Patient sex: F
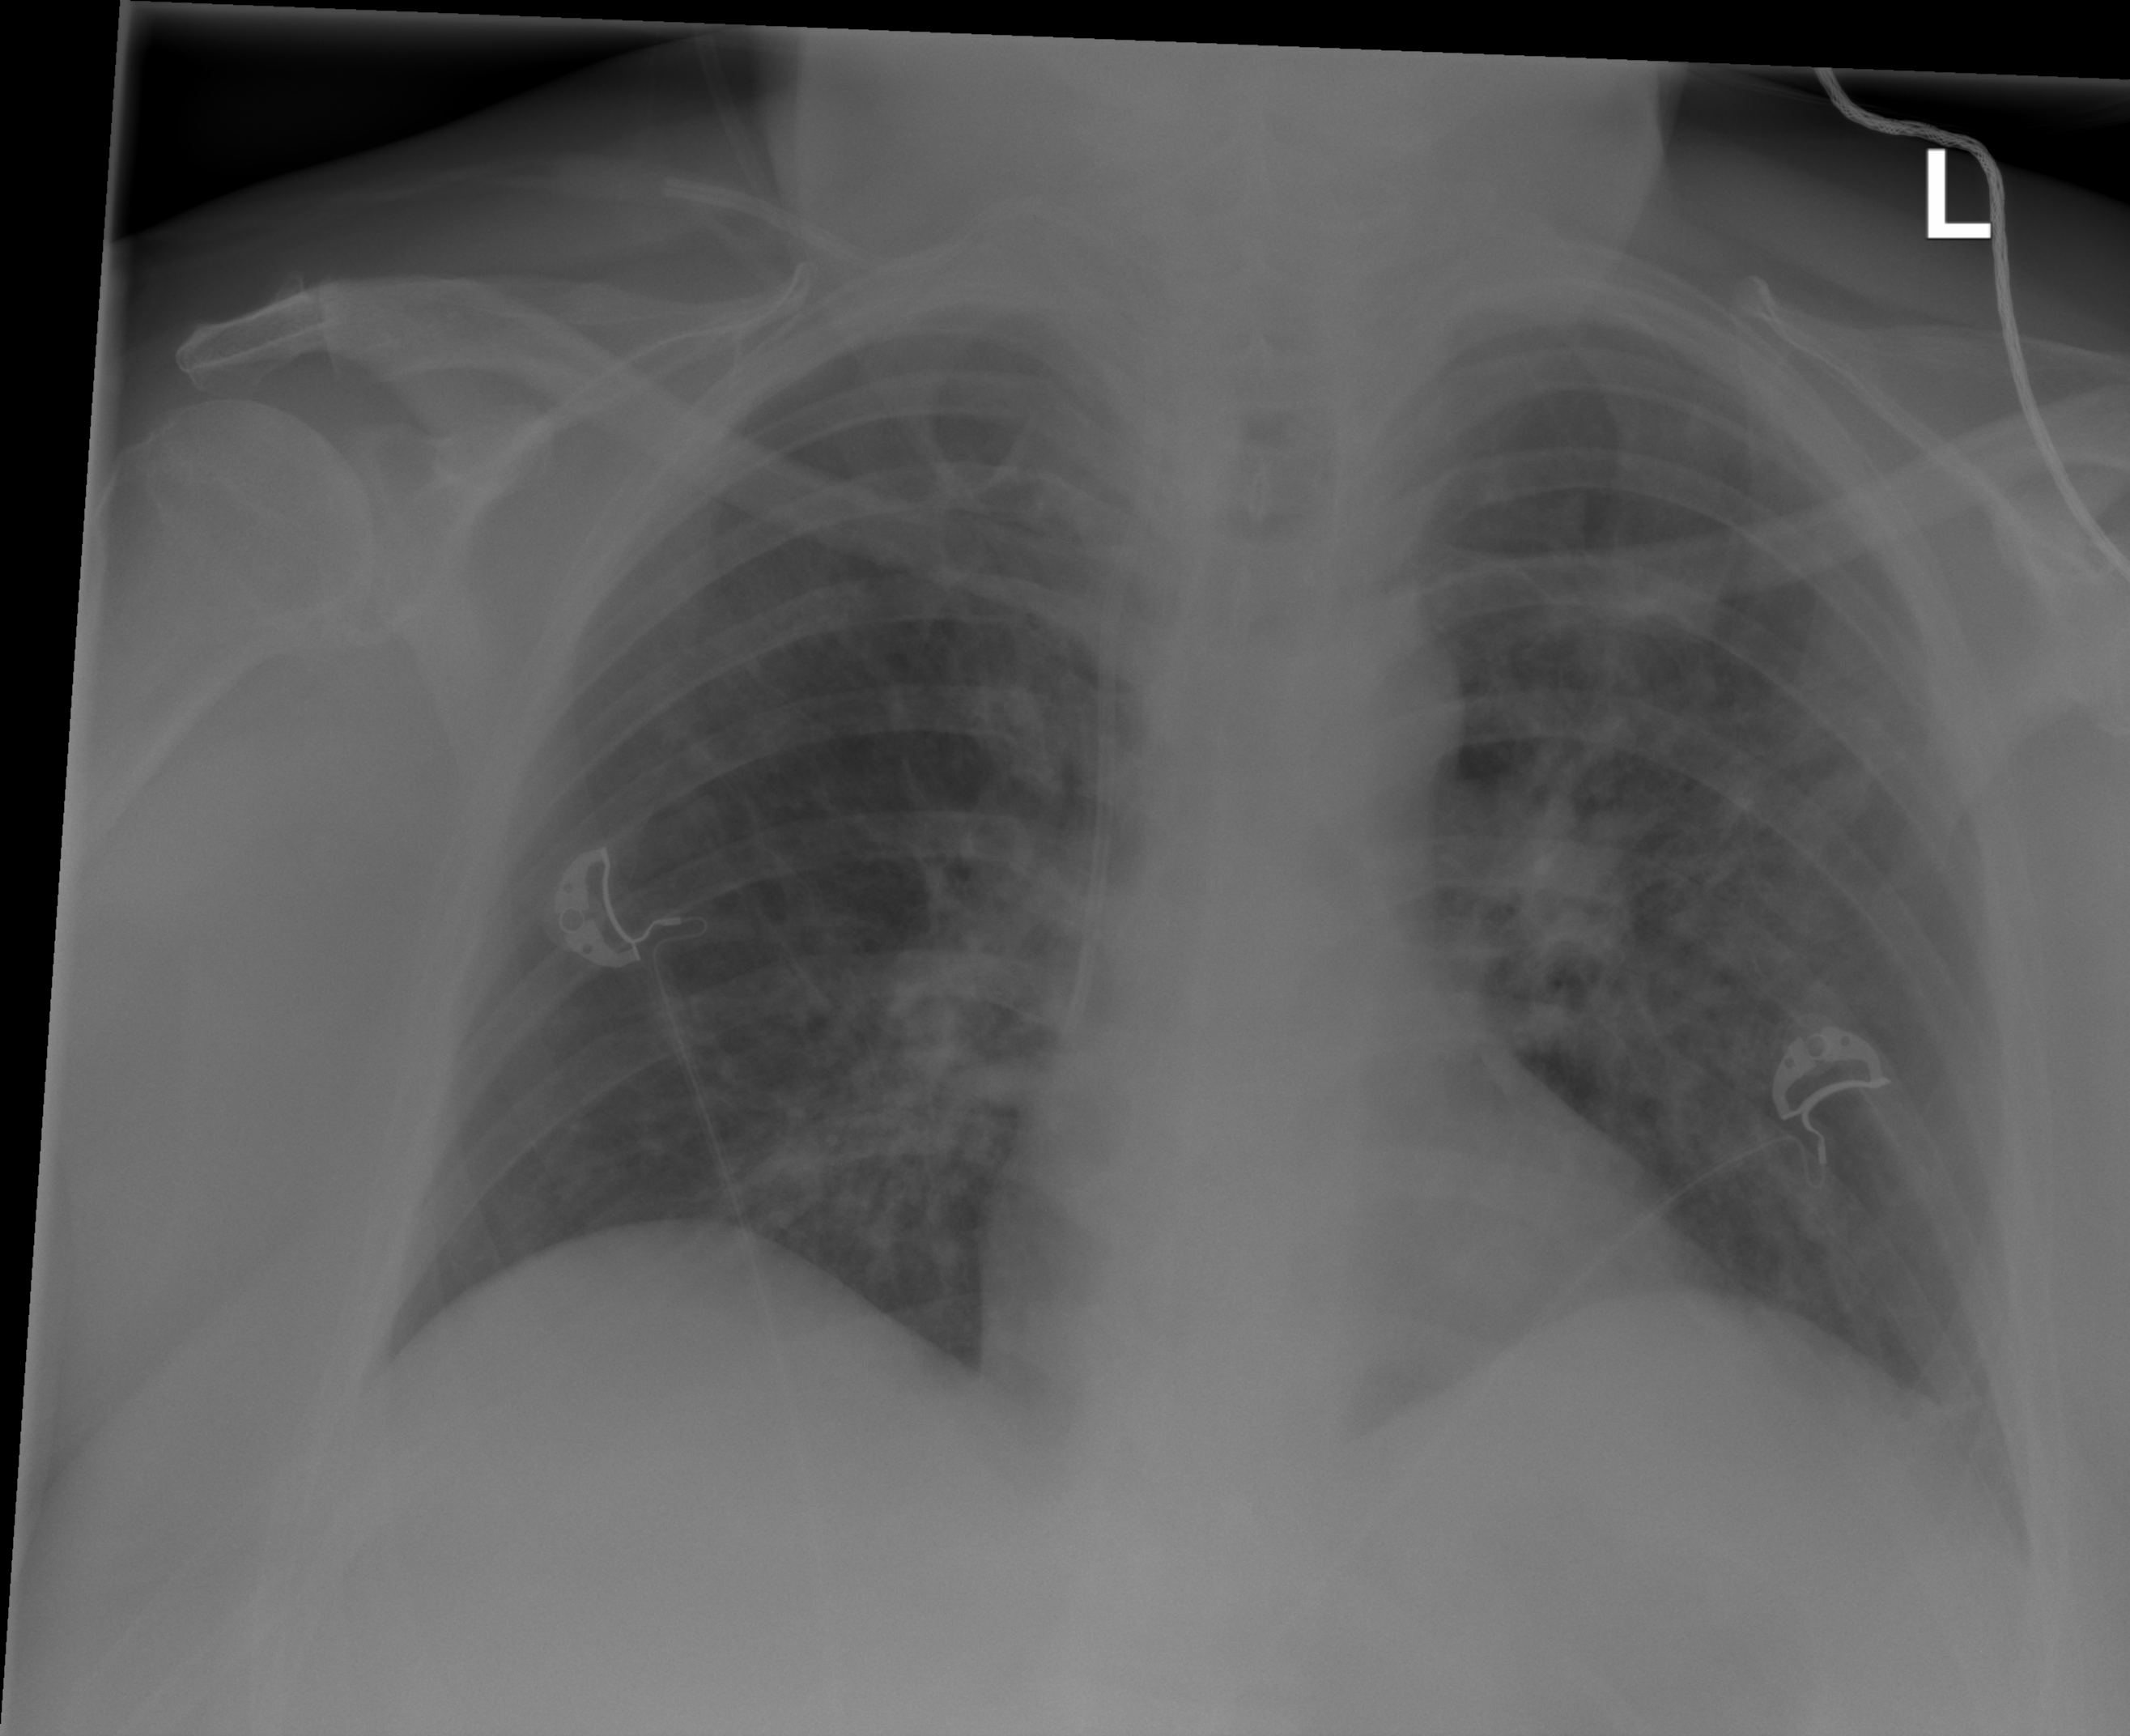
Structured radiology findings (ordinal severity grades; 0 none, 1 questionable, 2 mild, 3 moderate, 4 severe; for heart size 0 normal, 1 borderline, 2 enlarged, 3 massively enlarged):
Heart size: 0
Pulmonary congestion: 0
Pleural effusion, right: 0
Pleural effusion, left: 0
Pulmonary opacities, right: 2
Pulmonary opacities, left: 2
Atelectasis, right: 1
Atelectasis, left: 2